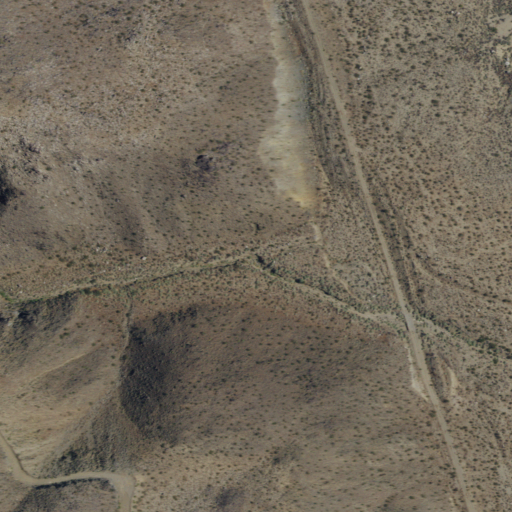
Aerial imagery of valley in California named Brown Canyon containing only shrub